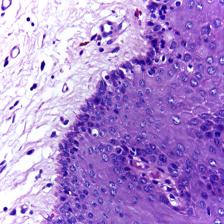
Diagnosis: Normal